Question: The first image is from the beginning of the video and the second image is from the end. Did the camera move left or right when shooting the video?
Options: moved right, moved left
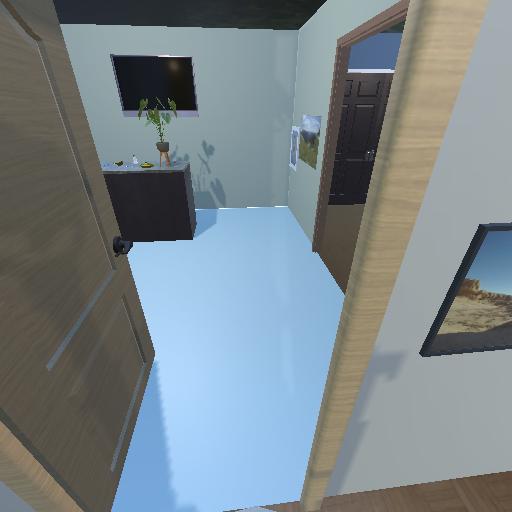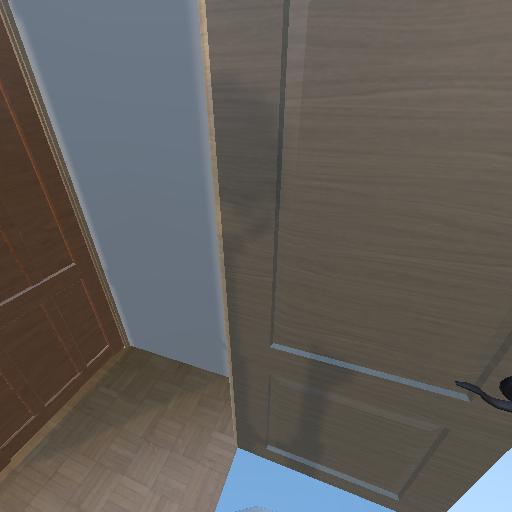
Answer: moved right